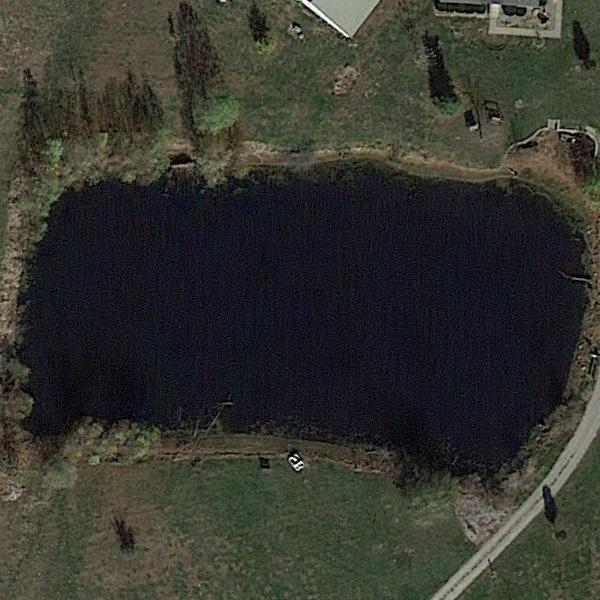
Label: Pond